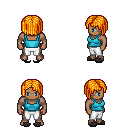
a pixel art fantasy rpg character, male body template, human, dark skin, teal pirate shirt, white pants, light blonde pageboy hairstyle, gray slippers, four views (front, back, left, right), 2x2 character sprite sheet, small pixel art, hard edges, no anti-aliasing